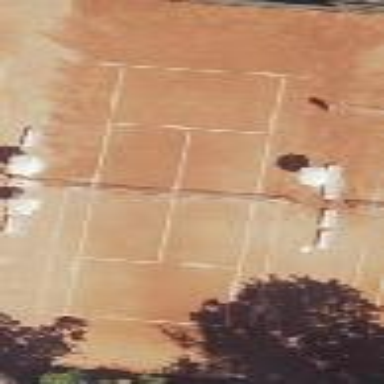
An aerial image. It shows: Tennis pitch with clay surface for leisure sports.